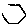
Label: hexagon